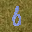
Label: 6